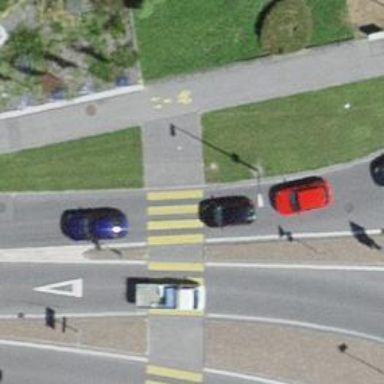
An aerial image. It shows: Zebra crossing on the road.